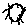
Label: sun